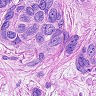
Metastatic tissue present: yes